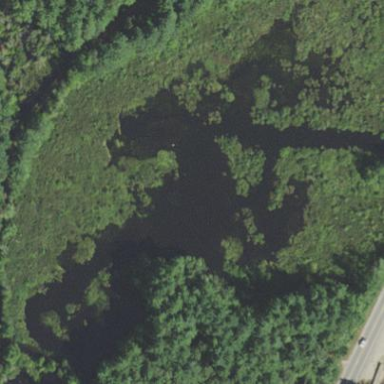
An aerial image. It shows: Marsh wetland.